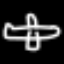
Label: airplane